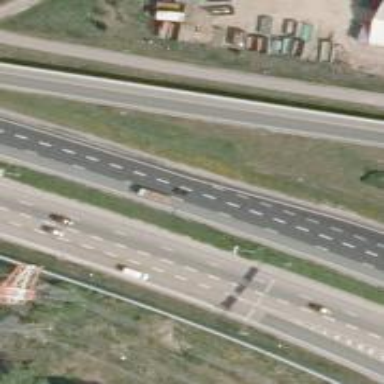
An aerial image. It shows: Motorway junction.